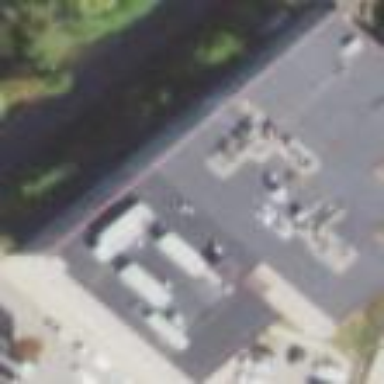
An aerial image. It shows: Clinic building providing healthcare services.